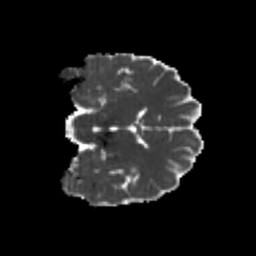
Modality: MD
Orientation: coronal
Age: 24
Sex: male
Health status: healthy
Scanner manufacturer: philips
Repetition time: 7.394 s
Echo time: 0.08599 s